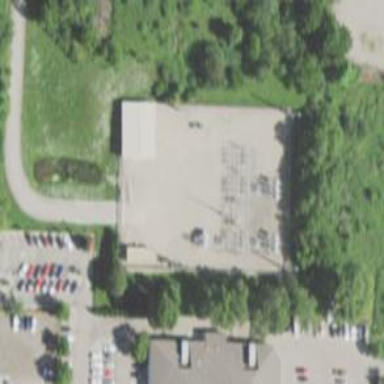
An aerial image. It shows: Power substation.